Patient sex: M
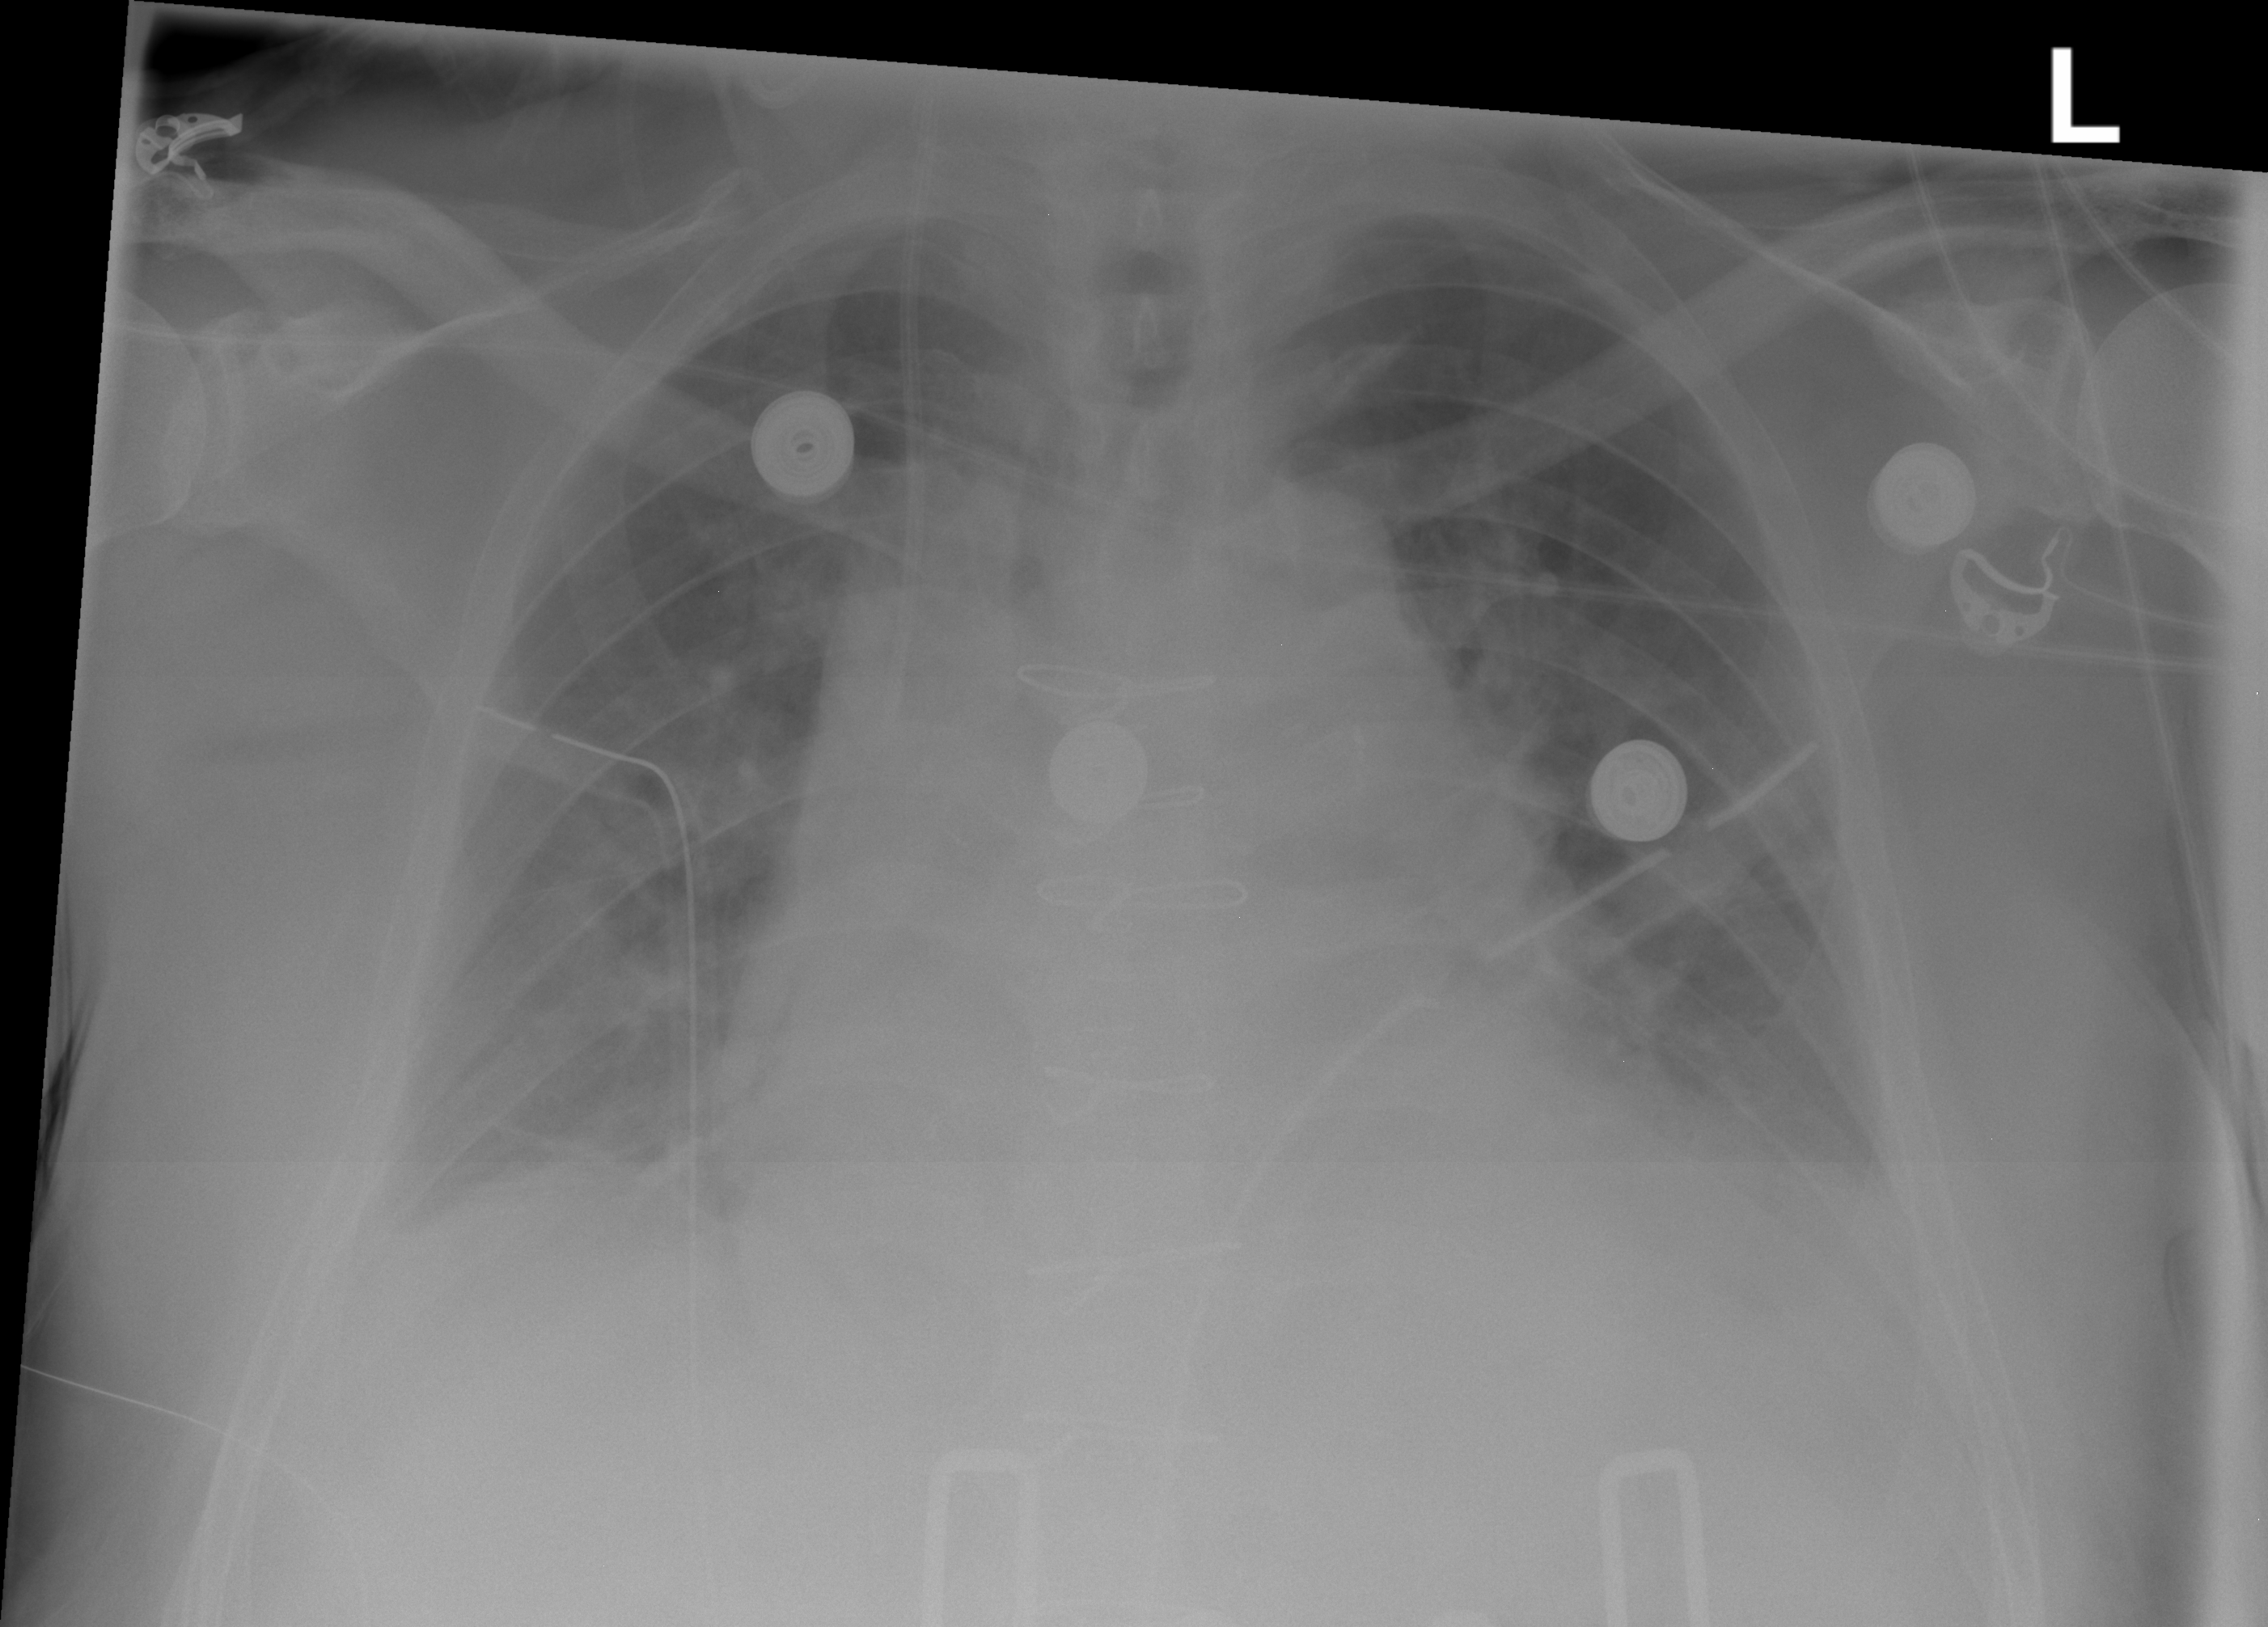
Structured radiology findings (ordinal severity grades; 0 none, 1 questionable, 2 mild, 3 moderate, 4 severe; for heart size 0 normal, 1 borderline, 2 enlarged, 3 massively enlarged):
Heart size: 2
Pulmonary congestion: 0
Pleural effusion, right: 0
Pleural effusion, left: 2
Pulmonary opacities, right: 0
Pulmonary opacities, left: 0
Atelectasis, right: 2
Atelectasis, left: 2